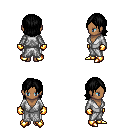
a pixel art fantasy rpg character, female body template, human, dark skin, white robe, white pants, black long bangs hairstyle, gold gloves, gold boots, four views (front, back, left, right), 2x2 character sprite sheet, small pixel art, hard edges, no anti-aliasing